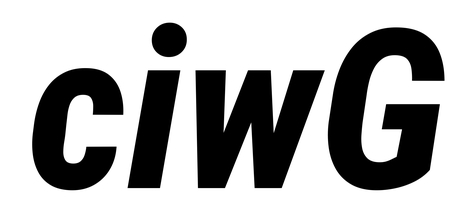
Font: Roboto-Italic_Condensed_ExtraBold_Italic